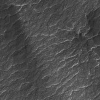
Atmospheric dust classification: not_dusty